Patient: sex M, age 64
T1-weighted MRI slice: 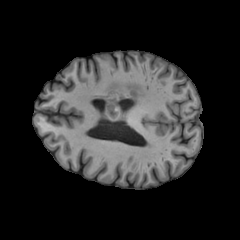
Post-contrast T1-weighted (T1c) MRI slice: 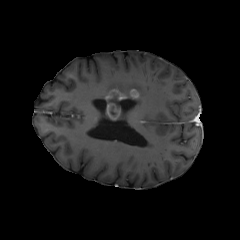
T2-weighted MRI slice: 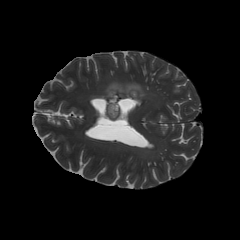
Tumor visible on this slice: yes
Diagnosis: Glioblastoma, IDH-wildtype
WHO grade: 4